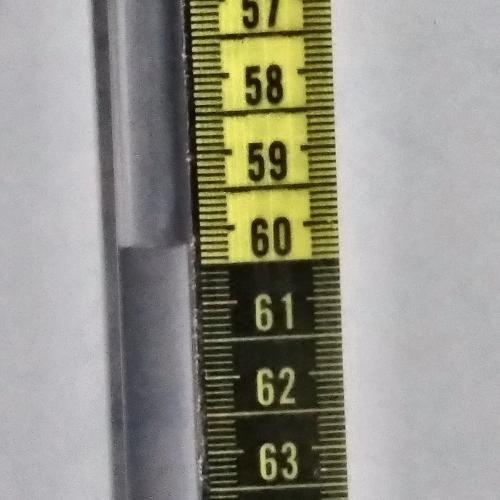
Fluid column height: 60.2 cm